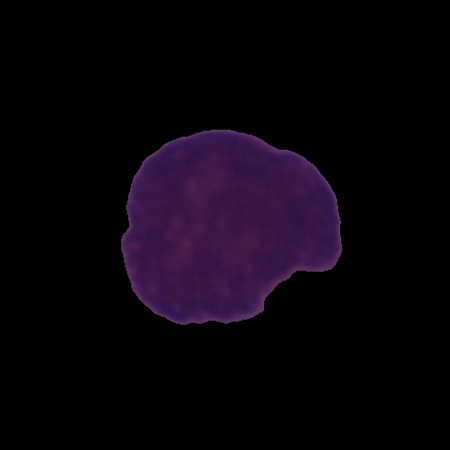
Label: cancer